Interaction volume radius: 5 \u00c5
Interaction volume height: 25 \u00c5
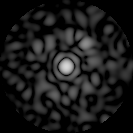
Disorder parameter: 0.7869